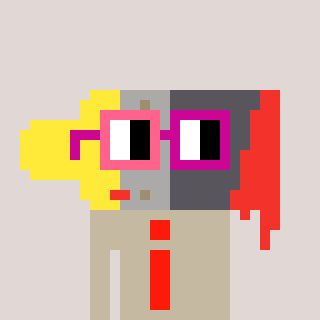
a pixel art character with square pink and red glasses, a paintbrush-shaped head and a bege-colored body on a warm background